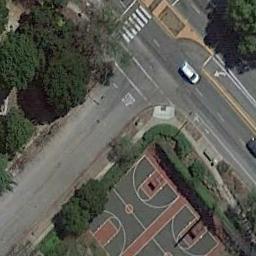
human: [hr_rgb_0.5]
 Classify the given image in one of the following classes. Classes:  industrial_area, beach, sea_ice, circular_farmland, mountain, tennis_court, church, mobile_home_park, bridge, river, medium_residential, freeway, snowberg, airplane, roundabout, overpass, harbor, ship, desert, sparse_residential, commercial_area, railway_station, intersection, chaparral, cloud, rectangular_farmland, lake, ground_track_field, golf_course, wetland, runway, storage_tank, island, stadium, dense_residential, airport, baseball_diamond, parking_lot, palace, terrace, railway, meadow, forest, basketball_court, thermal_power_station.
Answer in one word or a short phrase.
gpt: basketball_court